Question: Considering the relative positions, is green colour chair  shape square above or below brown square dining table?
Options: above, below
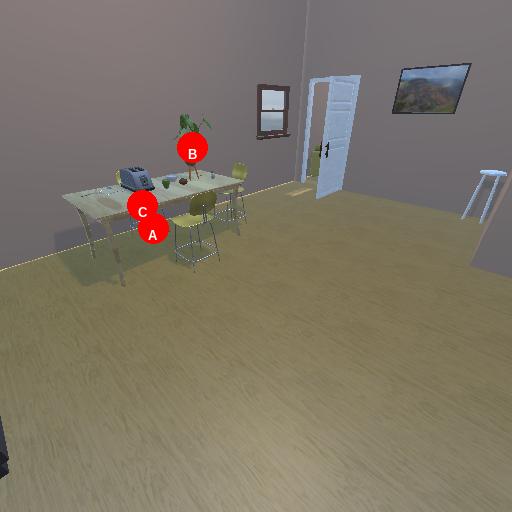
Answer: above